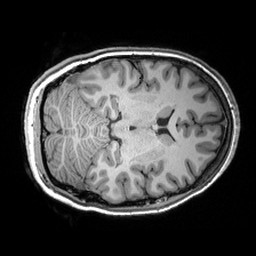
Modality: T1w
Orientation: axial
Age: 22
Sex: female
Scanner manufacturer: siemens
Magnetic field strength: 3 T
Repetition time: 2.53 s
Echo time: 0.00299 s